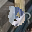
Label: 0